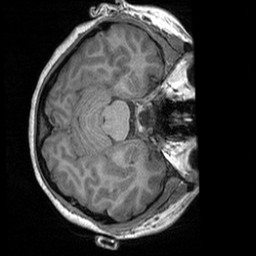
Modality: T1w
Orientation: axial
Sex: female
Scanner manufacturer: siemens
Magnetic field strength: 3 T
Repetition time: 1.9 s
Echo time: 0.00252 s